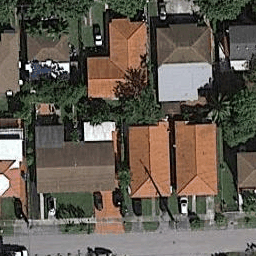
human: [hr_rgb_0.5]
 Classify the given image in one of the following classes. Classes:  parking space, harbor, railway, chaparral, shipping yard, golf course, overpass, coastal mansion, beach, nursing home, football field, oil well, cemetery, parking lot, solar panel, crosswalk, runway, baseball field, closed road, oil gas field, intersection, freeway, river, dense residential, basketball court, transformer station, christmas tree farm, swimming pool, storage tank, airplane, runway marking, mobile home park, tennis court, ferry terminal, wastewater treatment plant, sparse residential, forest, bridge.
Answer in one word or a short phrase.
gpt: dense residential